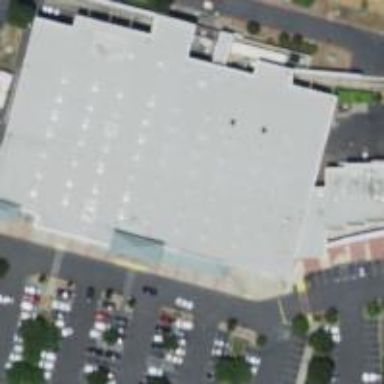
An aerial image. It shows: Supermarket located in building.